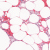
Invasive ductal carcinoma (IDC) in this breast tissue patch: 0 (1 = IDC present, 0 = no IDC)